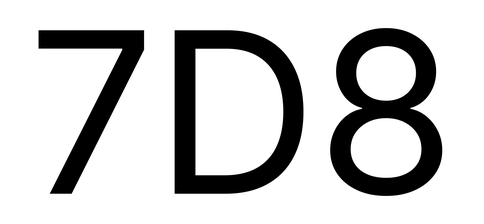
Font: Inter_Regular